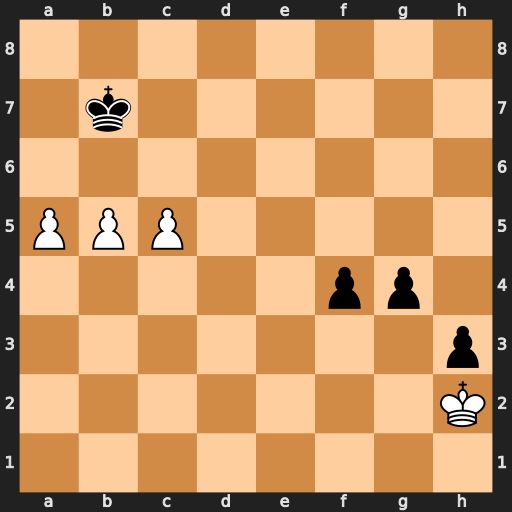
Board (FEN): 8/1k6/8/PPP5/5pp1/7p/7K/8
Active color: w
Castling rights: -
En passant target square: -
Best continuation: b6 f3 Kg3 f2 Kxf2 h2 Kg2 h1=Q+ Kxh1